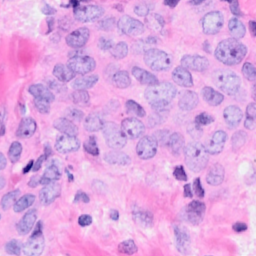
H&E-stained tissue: Breast